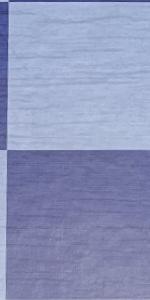
Label: Empty